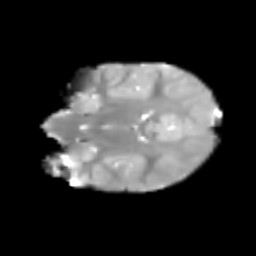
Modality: T2w
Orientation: coronal
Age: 6
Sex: female
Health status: healthy